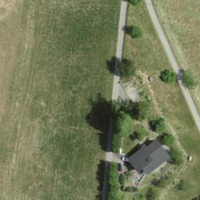
EUNIS habitat code: 24
Species observed at this site:
Juglans regia